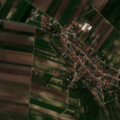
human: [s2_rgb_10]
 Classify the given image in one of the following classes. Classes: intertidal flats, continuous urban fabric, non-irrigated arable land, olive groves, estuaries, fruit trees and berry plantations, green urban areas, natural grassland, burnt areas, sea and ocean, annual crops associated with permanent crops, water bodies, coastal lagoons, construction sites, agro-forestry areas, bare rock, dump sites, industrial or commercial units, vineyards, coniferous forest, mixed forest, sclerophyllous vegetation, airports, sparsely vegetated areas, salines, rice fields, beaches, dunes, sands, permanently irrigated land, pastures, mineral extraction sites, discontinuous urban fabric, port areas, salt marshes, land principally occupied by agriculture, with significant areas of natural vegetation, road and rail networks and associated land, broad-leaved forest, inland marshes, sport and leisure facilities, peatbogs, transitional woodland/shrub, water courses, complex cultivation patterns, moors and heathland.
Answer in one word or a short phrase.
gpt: discontinuous urban fabric, non-irrigated arable land, vineyards, land principally occupied by agriculture, with significant areas of natural vegetation